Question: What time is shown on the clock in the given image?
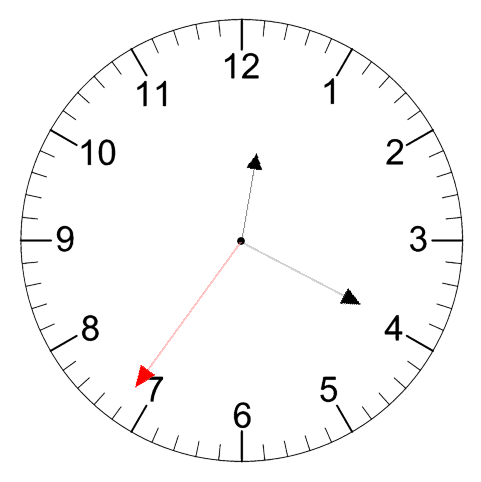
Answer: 12:19:36